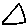
Label: triangle